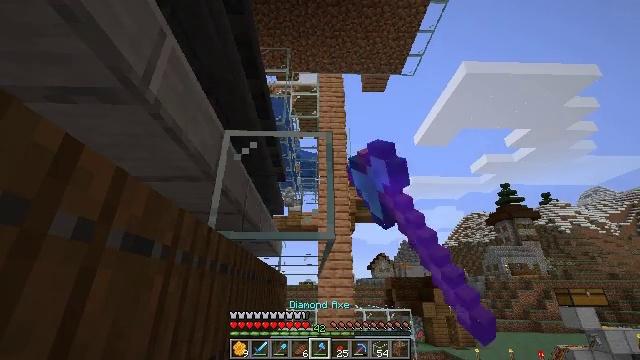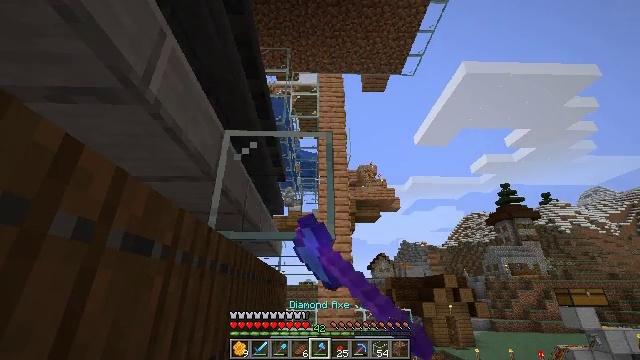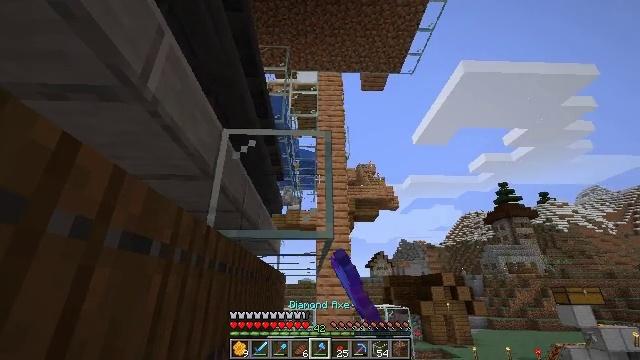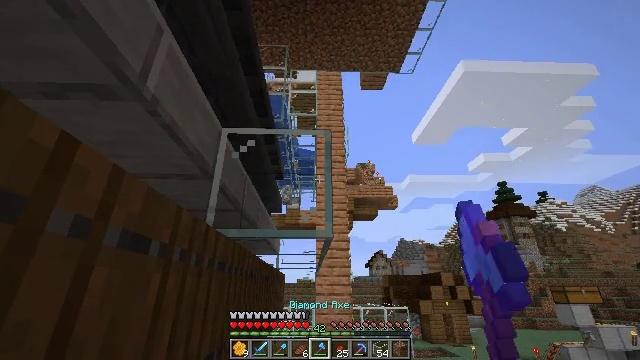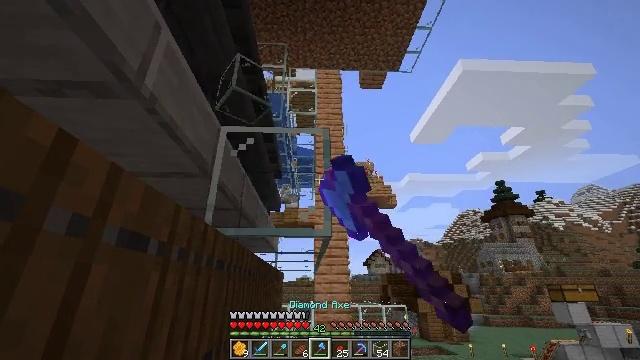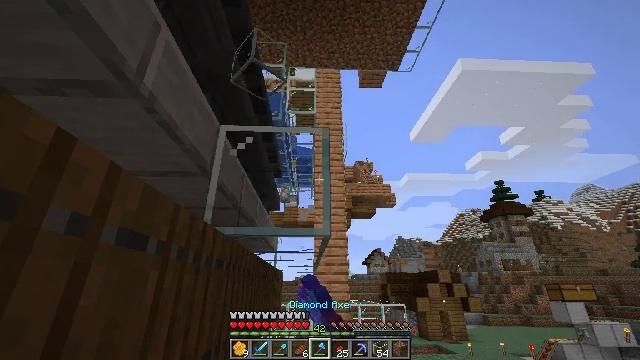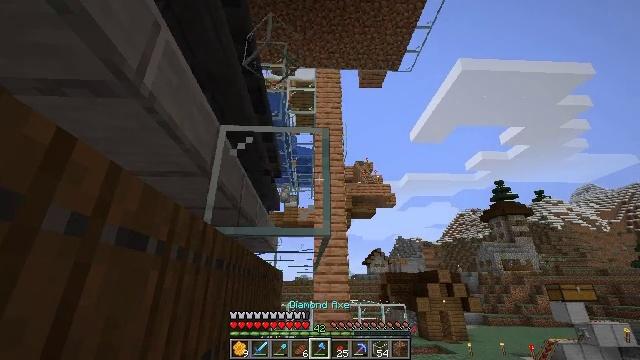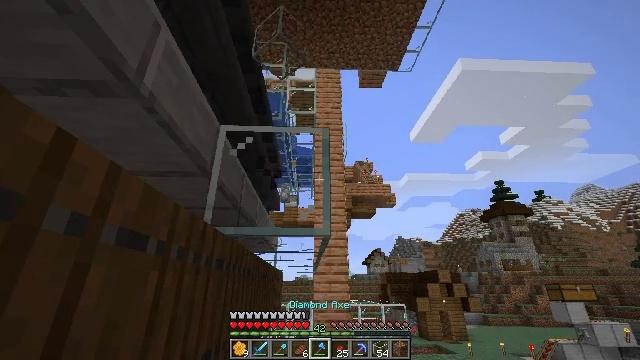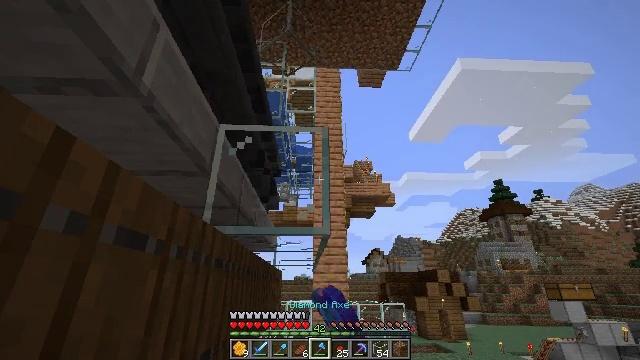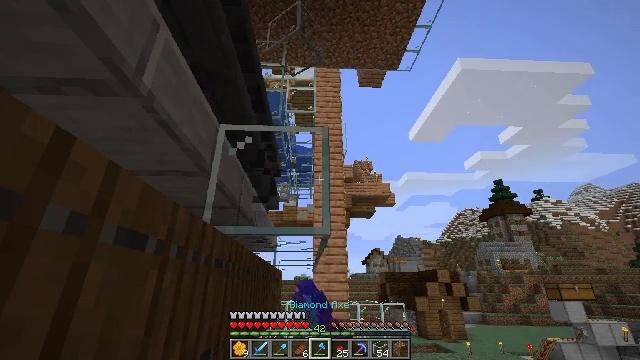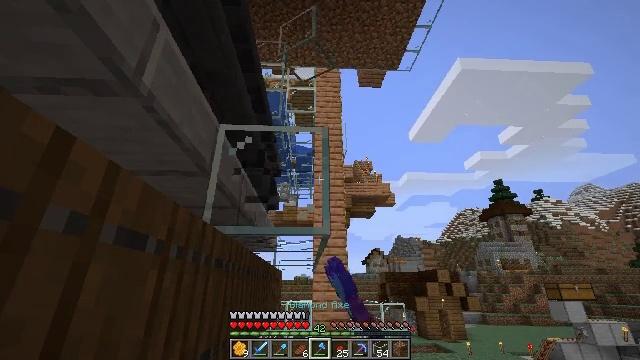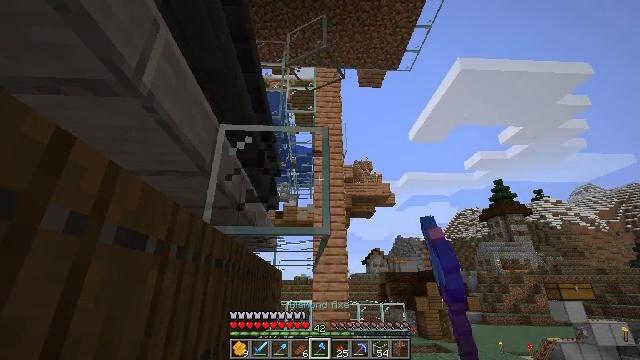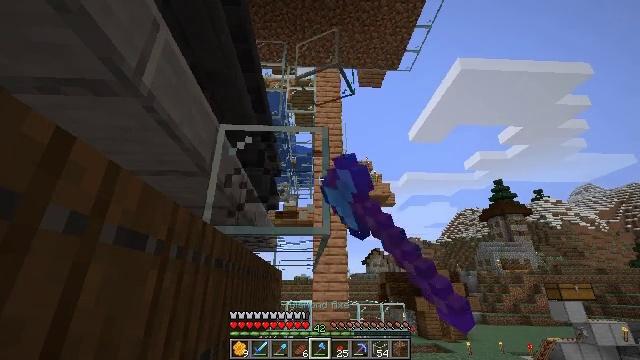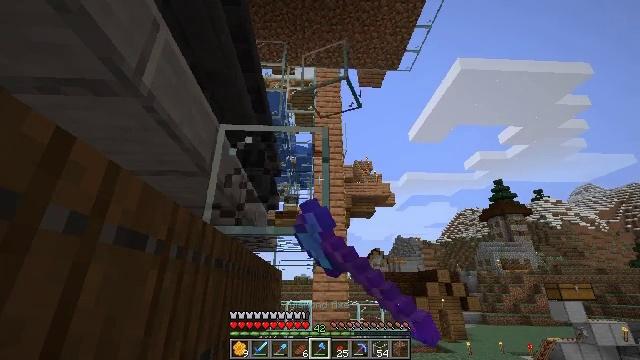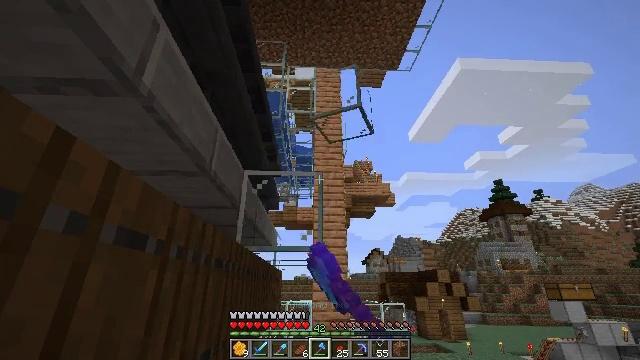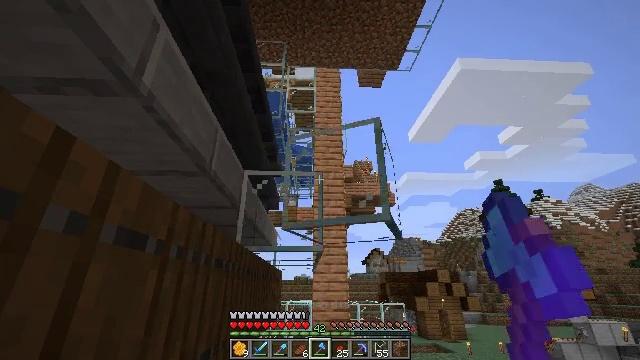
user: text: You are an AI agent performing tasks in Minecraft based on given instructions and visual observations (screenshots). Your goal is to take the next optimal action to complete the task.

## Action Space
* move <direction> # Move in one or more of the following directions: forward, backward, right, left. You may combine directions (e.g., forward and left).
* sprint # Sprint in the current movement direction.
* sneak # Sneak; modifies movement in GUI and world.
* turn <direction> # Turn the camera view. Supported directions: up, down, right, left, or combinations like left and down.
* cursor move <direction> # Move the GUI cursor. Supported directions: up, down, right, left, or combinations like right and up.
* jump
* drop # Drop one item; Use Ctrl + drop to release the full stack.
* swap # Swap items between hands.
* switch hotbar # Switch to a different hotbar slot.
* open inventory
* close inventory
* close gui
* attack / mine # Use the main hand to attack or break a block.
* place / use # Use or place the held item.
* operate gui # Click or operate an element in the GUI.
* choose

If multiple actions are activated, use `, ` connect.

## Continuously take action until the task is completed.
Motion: motion action
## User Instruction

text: Shatter the glass to collect it.
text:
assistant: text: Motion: attack / mine
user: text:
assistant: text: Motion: attack / mine
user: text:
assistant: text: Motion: attack / mine
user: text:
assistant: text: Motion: attack / mine
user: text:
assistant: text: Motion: attack / mine
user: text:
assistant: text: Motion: attack / mine
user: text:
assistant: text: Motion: attack / mine
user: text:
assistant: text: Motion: attack / mine
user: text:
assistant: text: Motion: attack / mine
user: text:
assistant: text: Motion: attack / mine
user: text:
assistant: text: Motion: attack / mine
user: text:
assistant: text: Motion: attack / mine
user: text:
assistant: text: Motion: attack / mine
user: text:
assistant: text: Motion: attack / mine
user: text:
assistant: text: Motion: attack / mine
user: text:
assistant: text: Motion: attack / mine
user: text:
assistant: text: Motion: turn down, attack / mine
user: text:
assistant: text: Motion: no_op
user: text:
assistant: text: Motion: no_op